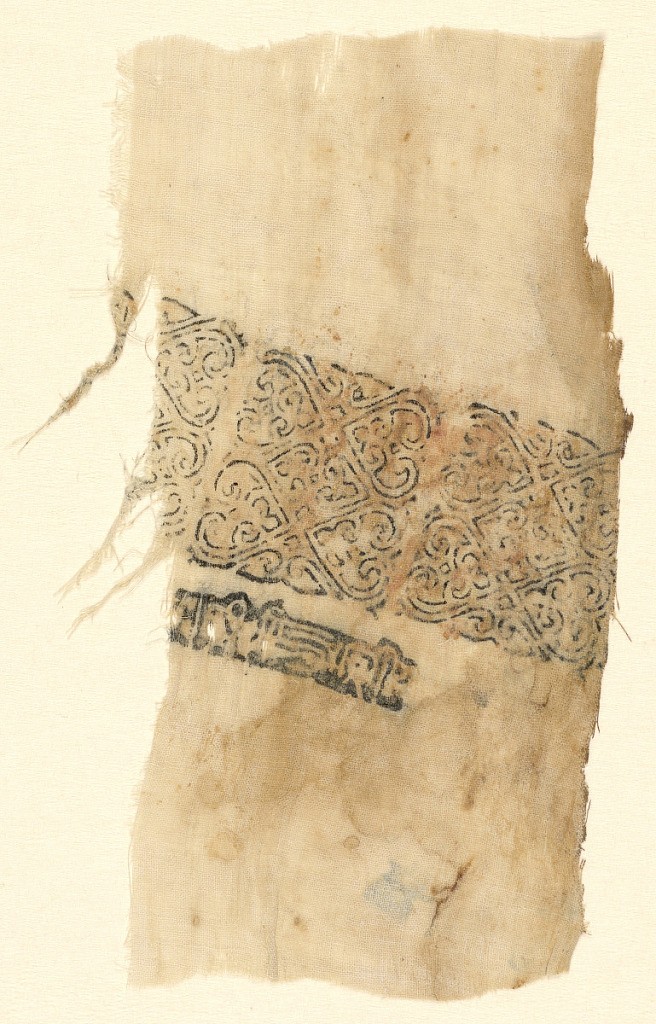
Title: Fragment
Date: probably 10th century
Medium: linen Technique: printed on plain weave
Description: Very fine, sheer linen plain weave fragment with print in black of outlines of characters in left-hand section of Kufic inscription. Below it, wider band of close-set square units formed of grouped heart-shapes with arabesque details. Band contains one almost complete unit on left, complete unit in center, small section of right-hand unit. Torn edge of cloth terminates wide band on both sides, inscription on right.